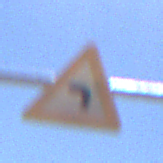
Verkehrszeichen: KurveLinks
Umgebung: Outdoor, RoadRail
Tageszeit: MorningAfternoon
Wetter: Clear
Licht: Natural
Jahreszeit: NotSpecified
Kontrast: HighContrast